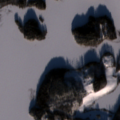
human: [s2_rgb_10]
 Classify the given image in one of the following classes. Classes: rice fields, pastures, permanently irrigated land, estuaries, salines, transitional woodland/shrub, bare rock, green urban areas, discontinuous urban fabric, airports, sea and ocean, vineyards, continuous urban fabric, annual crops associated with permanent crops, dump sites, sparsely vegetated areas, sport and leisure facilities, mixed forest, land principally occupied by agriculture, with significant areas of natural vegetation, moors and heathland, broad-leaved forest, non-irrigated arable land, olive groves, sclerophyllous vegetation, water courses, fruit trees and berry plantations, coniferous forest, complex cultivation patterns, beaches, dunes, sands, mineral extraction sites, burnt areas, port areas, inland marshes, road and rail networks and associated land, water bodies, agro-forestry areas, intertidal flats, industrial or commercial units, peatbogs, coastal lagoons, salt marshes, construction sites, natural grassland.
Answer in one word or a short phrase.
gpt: land principally occupied by agriculture, with significant areas of natural vegetation, mixed forest, water bodies